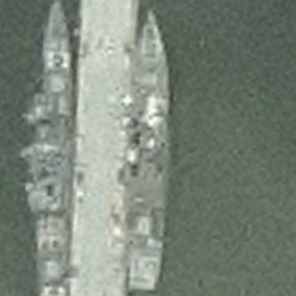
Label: destroyer